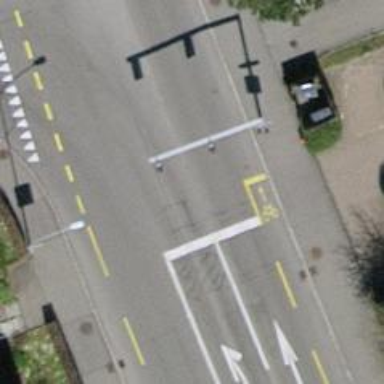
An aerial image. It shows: Tertiary road with asphalt surface. The road has both sidewalks and dedicated cycle lanes on both sides.